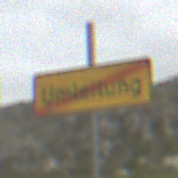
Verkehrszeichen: EndeDerUmleitungsankuendigung
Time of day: Midday
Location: Outdoor (Nature)
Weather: Overcast
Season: NotSpecified
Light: Natural